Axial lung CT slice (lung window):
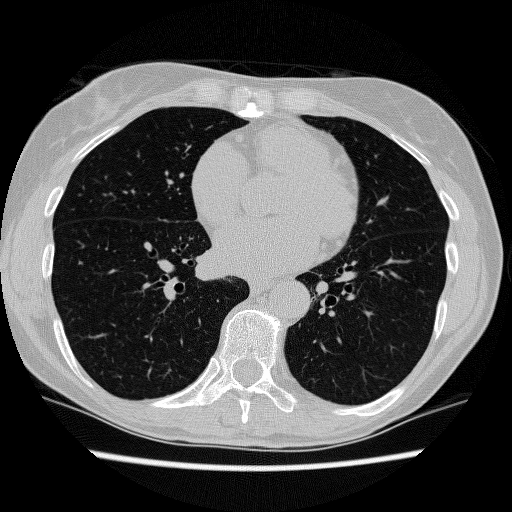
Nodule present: no